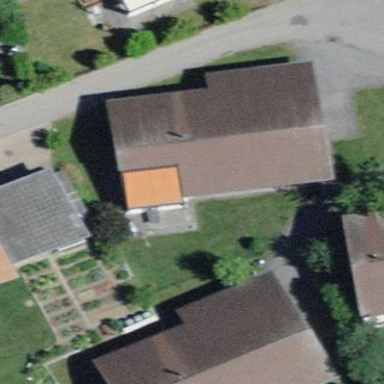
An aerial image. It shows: Residential building.